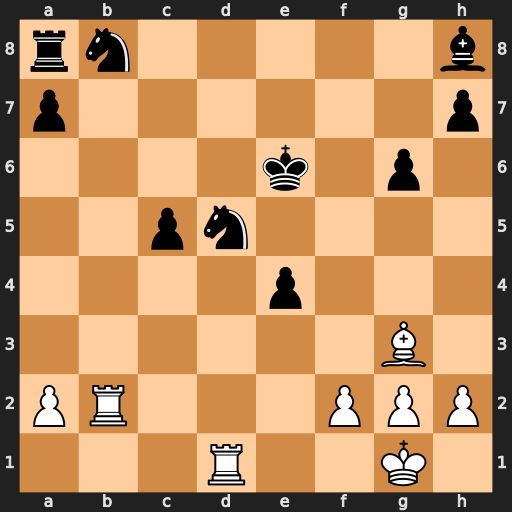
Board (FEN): rn5b/p6p/4k1p1/2pn4/4p3/6B1/PR3PPP/3R2K1
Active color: w
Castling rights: -
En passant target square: -
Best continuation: Rxb8 Rxb8 Bxb8